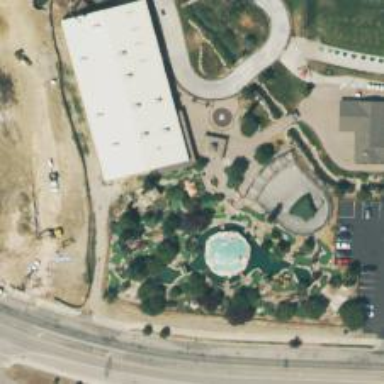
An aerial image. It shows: Miniature golf course.